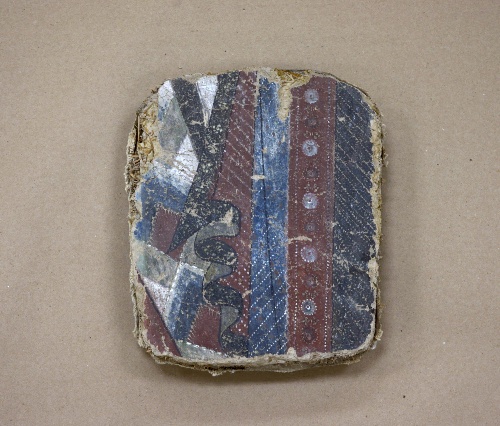
Date: ca. 8th century
Object type: Wall painting fragment
Classification: Paintings
Medium: Pigment on earth and straw
Culture: Central Asia
Dimensions: H. 12 in. (30.5 cm); W. 10 in. (25.4 cm); D. 1 1/4 in. (3.2 cm)
Department: Asian Art
Credit line: Gift of Professor Maan Z. Madina, 1983
Accession year: 1983
Repository: Metropolitan Museum of Art, New York, NY